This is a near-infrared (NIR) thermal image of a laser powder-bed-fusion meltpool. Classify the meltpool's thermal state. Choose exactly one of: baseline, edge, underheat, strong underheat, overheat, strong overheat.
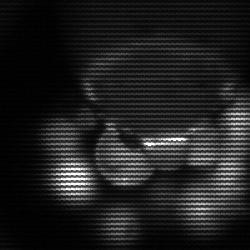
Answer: edge